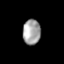
Tissue: prostate
Cell type: Epithelial cells
Senescence score: 0.34
Nuclear area (px): 443
Mean DAPI intensity: 162.619